Field crop: tomato
Growth stage: 1
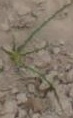
Species: cyperus